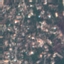
Label: Residential